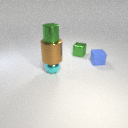
large brown metal cylinder above small cyan metal sphere